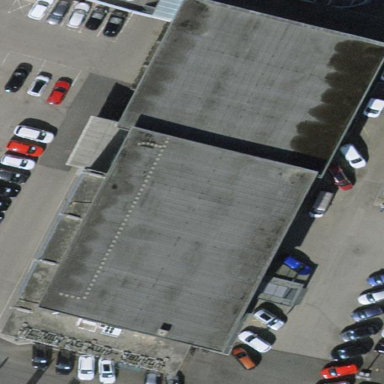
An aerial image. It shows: Flat-roofed building used as car shop.